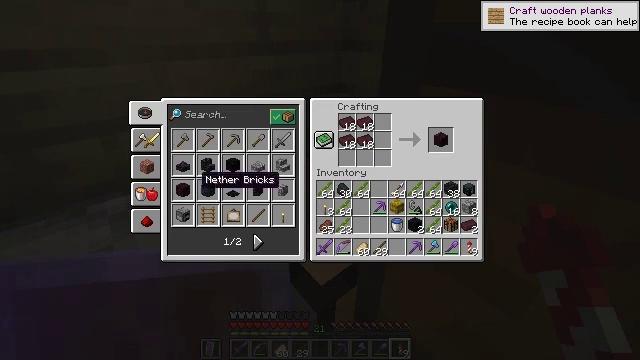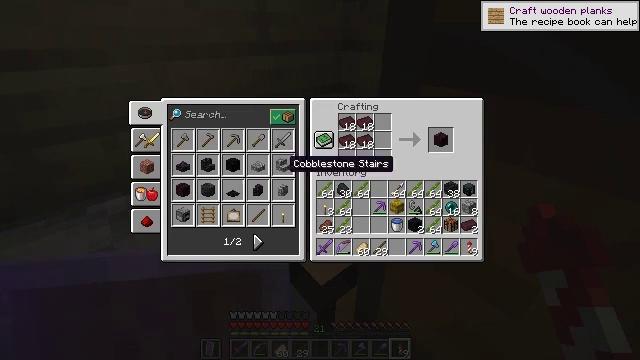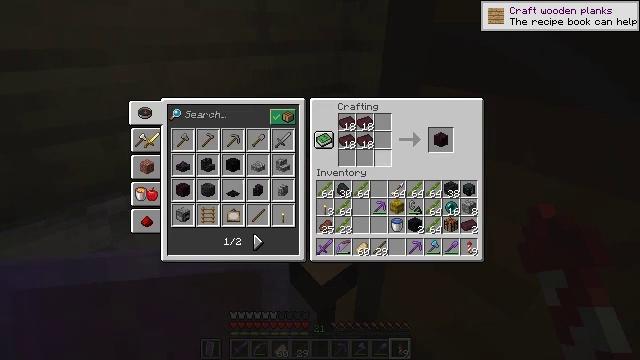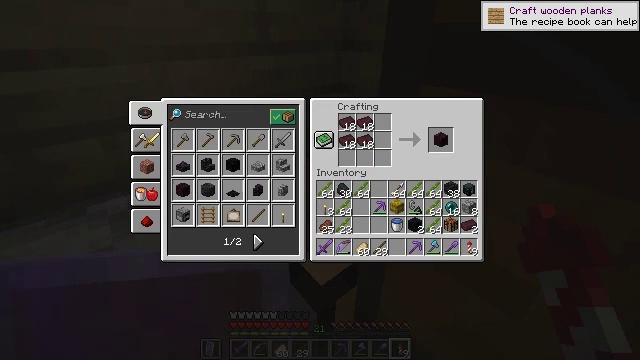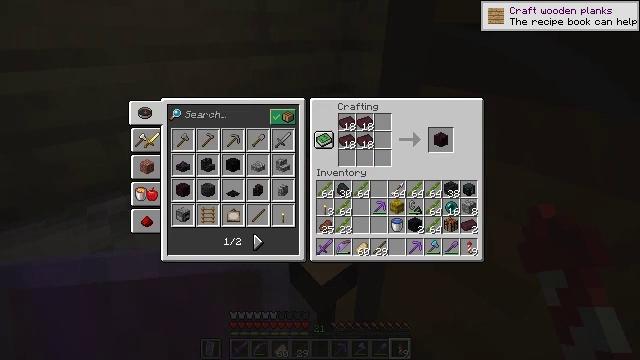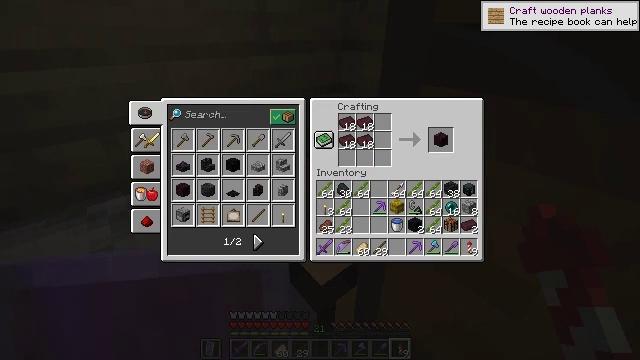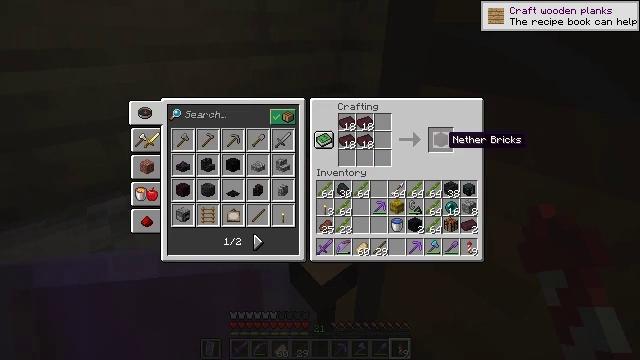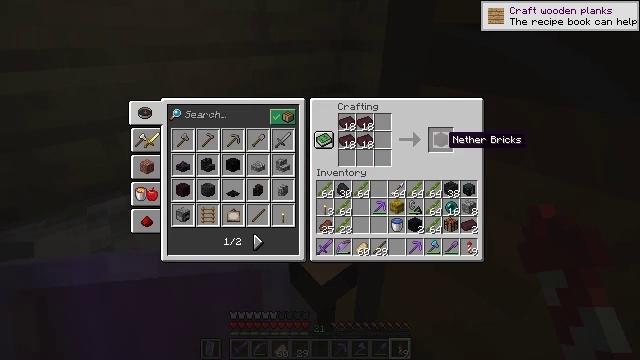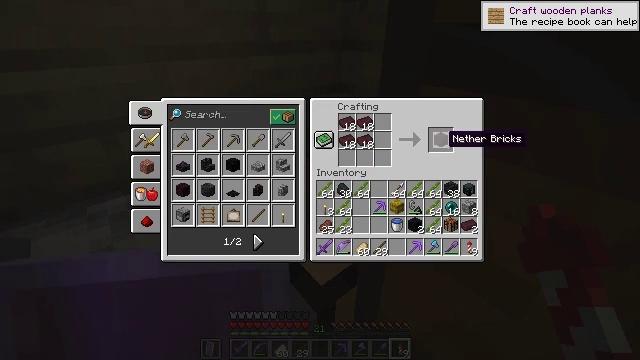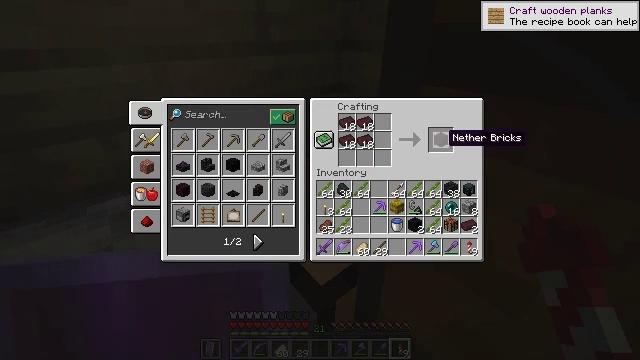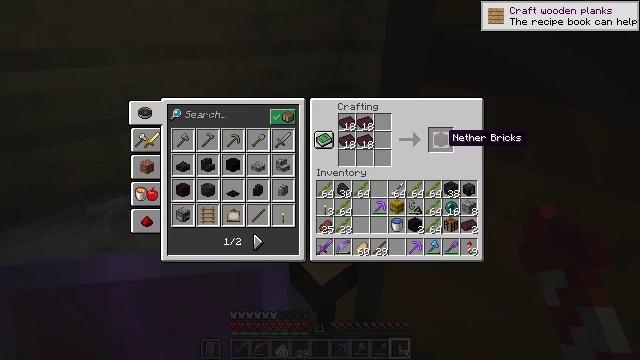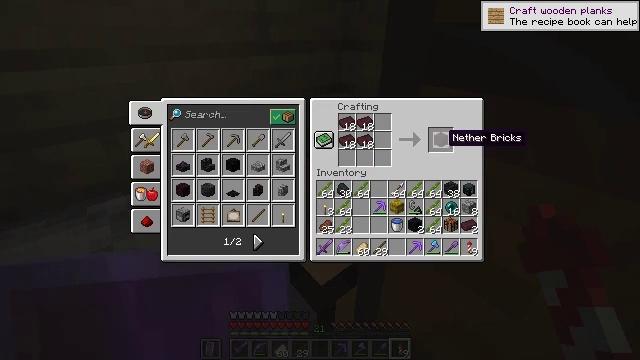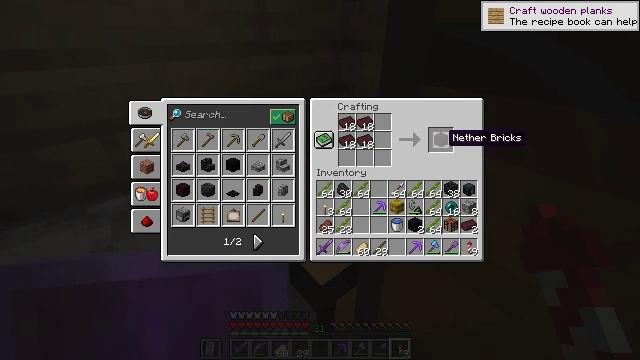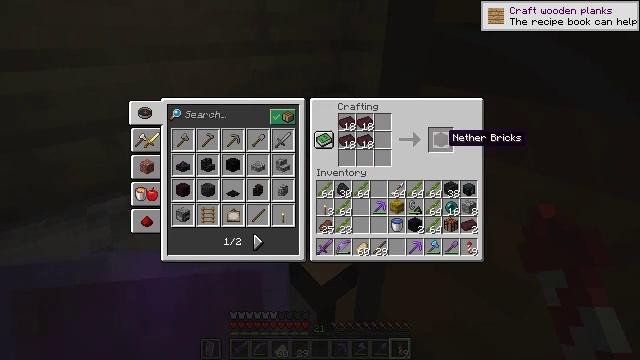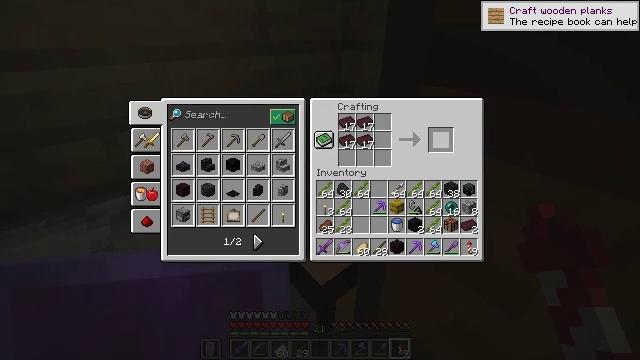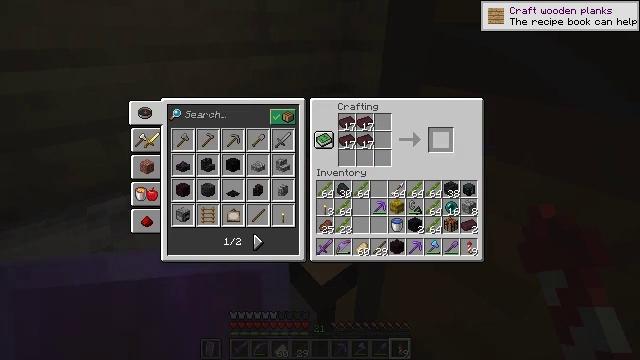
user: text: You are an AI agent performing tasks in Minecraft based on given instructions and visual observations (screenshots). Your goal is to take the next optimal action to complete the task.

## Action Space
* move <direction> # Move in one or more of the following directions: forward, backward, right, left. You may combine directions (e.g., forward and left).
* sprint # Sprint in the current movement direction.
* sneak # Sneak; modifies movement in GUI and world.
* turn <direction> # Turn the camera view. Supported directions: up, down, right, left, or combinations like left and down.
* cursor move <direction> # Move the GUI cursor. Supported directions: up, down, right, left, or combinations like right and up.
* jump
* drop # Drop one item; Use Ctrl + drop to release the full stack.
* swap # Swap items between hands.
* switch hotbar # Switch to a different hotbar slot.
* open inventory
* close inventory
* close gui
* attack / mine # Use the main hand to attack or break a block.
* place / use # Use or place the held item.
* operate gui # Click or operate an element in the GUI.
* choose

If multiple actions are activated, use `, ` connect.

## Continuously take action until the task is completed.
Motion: motion action
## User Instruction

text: Open the furnace and craft nether bricks with netherrack.
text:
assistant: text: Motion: sneak, turn right and up
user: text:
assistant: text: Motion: sneak, turn right and up
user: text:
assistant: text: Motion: sneak, turn right and up
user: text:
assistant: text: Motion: sneak
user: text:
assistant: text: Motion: sneak
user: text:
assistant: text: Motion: sneak
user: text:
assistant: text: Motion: sneak
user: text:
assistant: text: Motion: sneak
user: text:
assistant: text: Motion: sneak
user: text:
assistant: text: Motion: sneak
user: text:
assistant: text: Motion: sneak
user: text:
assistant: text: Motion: sneak
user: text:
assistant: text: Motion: sneak
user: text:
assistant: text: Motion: sneak, attack / mine
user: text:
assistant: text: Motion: sneak, attack / mine
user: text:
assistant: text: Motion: sneak, attack / mine
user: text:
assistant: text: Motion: sneak, attack / mine
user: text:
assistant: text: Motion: sneak, attack / mine
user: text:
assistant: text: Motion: sneak, attack / mine